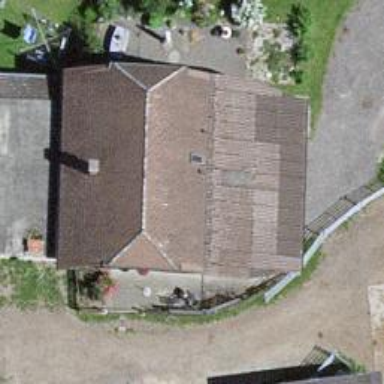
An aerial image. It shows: Barn.